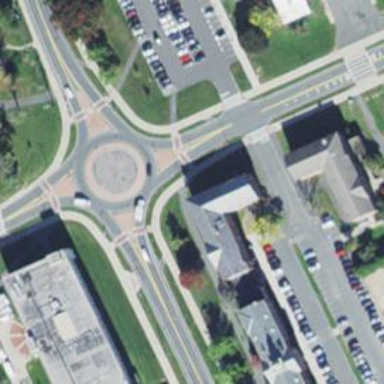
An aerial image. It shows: Asphalt road that is secondary route leading to roundabout.